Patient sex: M
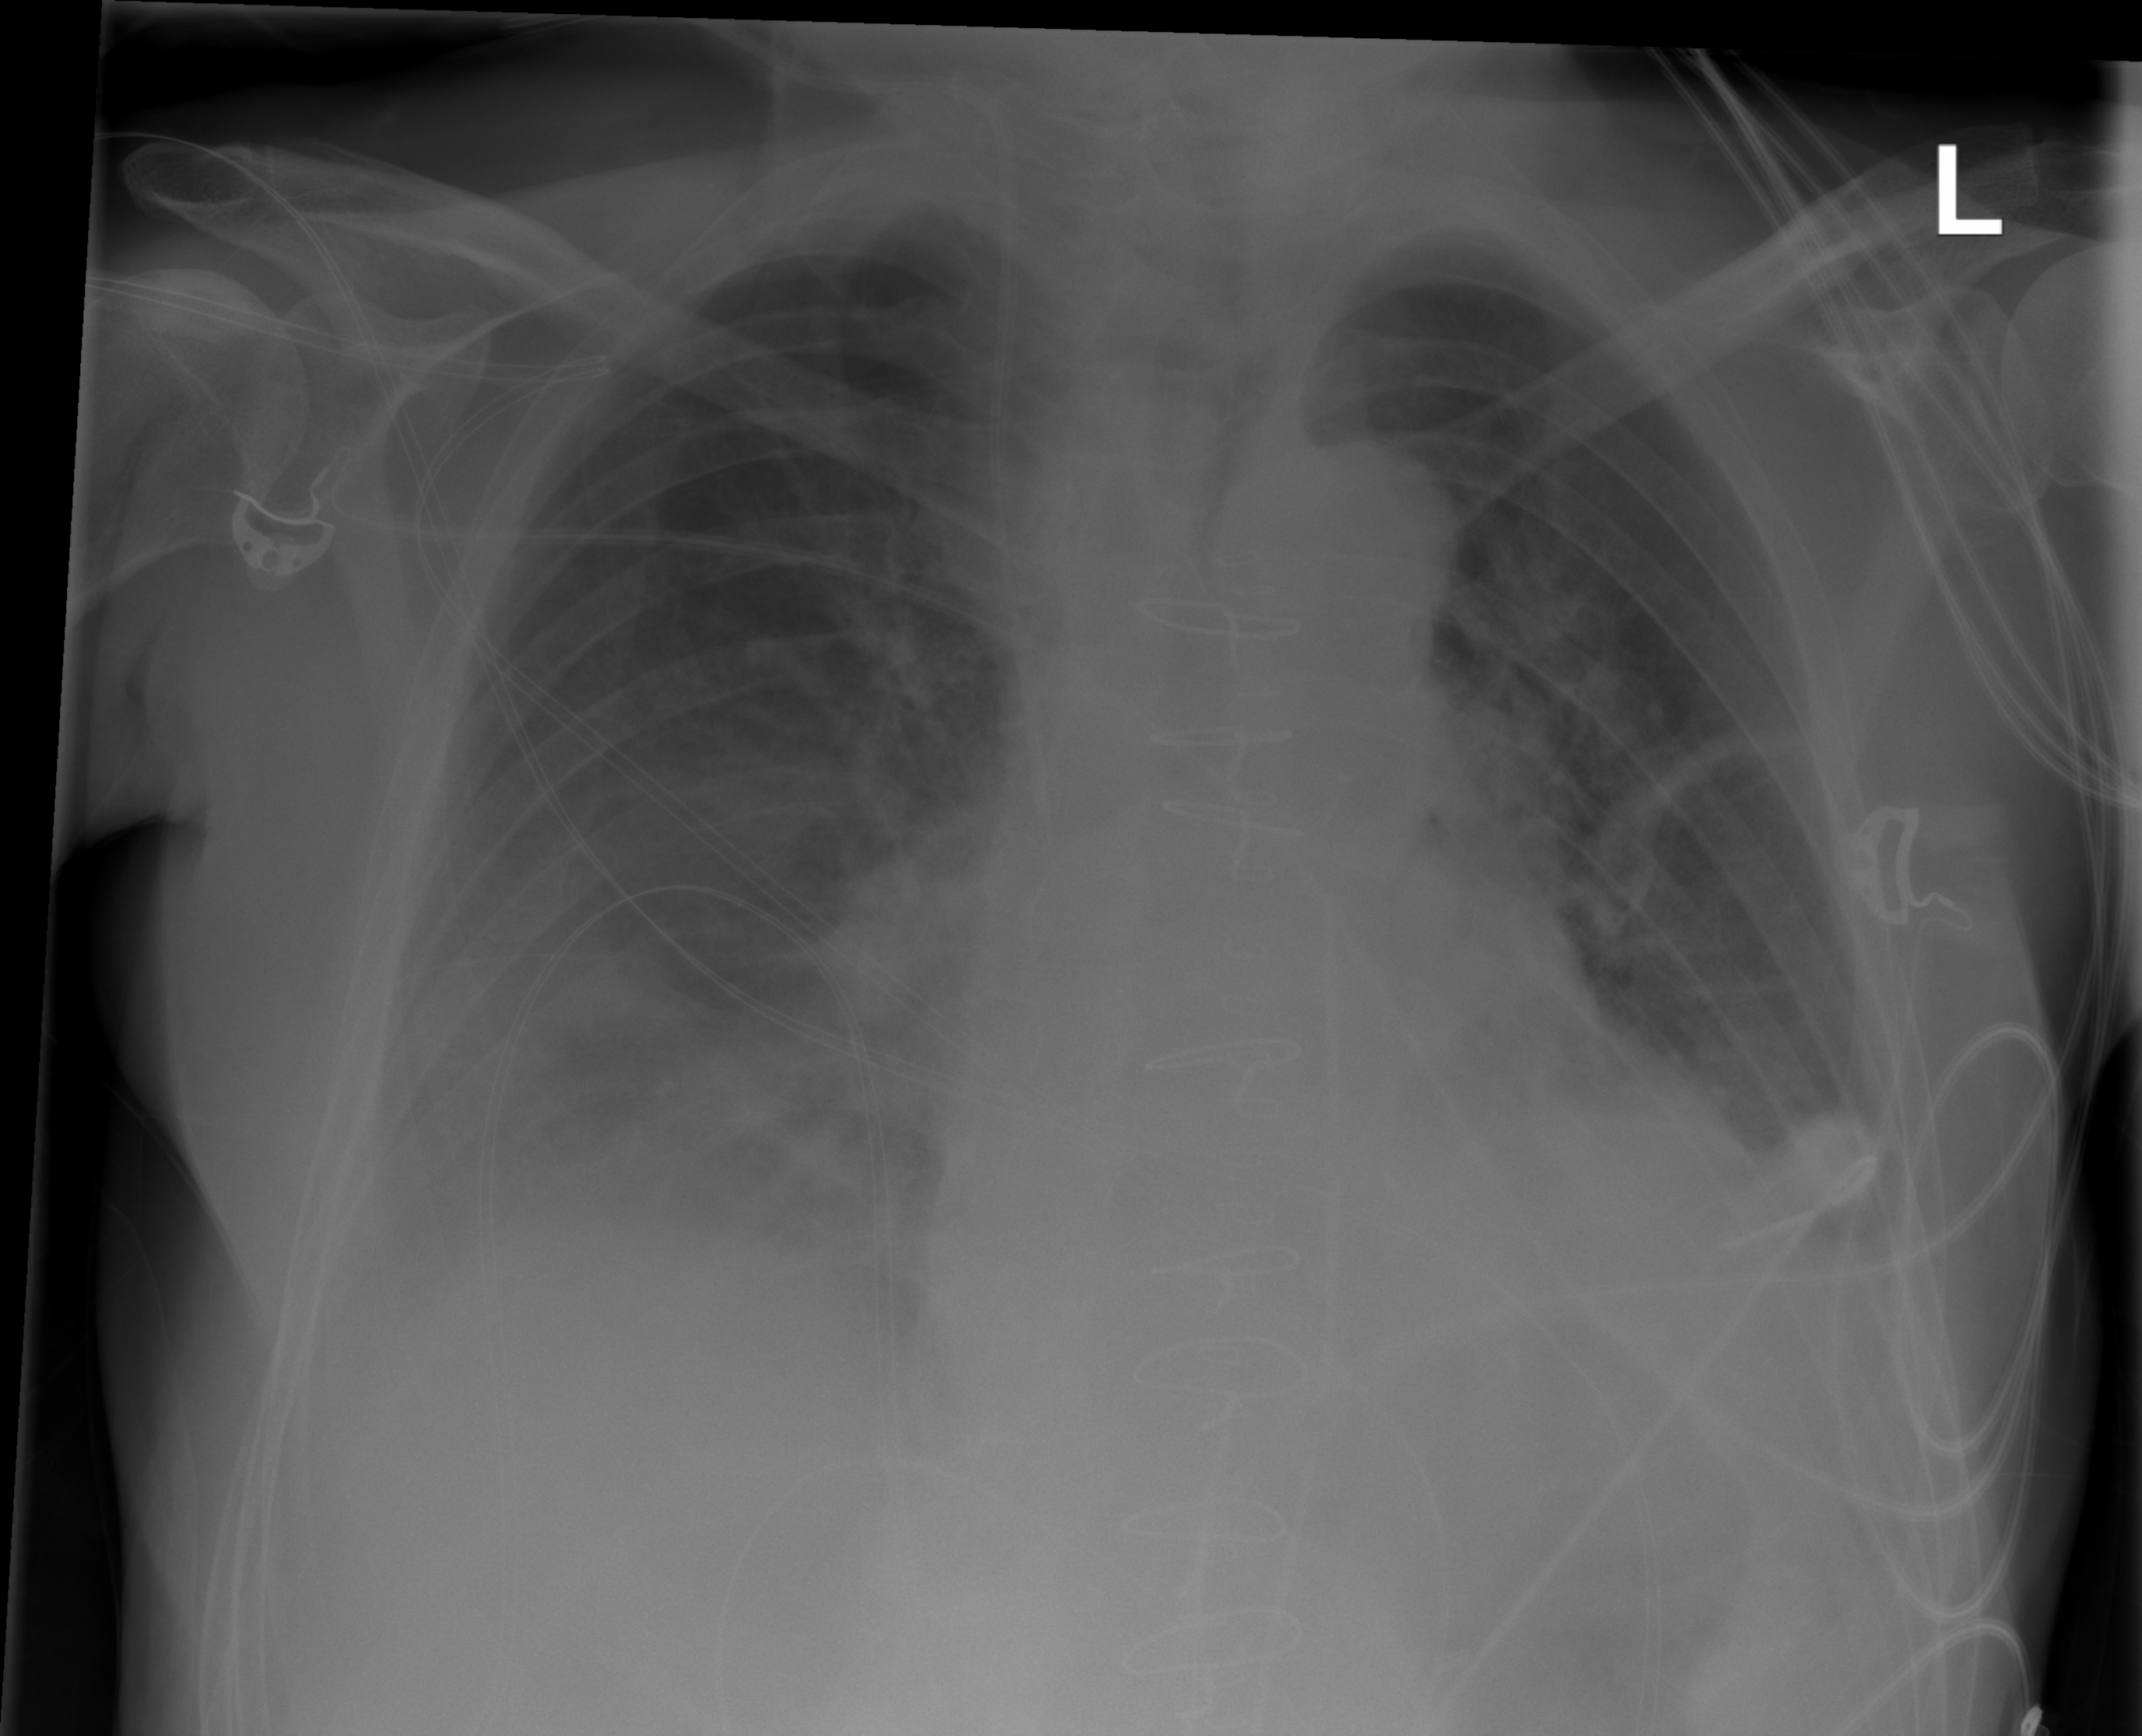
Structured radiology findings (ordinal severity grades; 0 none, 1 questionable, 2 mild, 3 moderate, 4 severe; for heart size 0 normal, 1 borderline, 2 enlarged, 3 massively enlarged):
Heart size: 2
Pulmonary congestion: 2
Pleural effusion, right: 2
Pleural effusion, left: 2
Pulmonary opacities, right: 1
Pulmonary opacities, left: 0
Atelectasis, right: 2
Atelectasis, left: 2